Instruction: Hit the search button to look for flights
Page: home
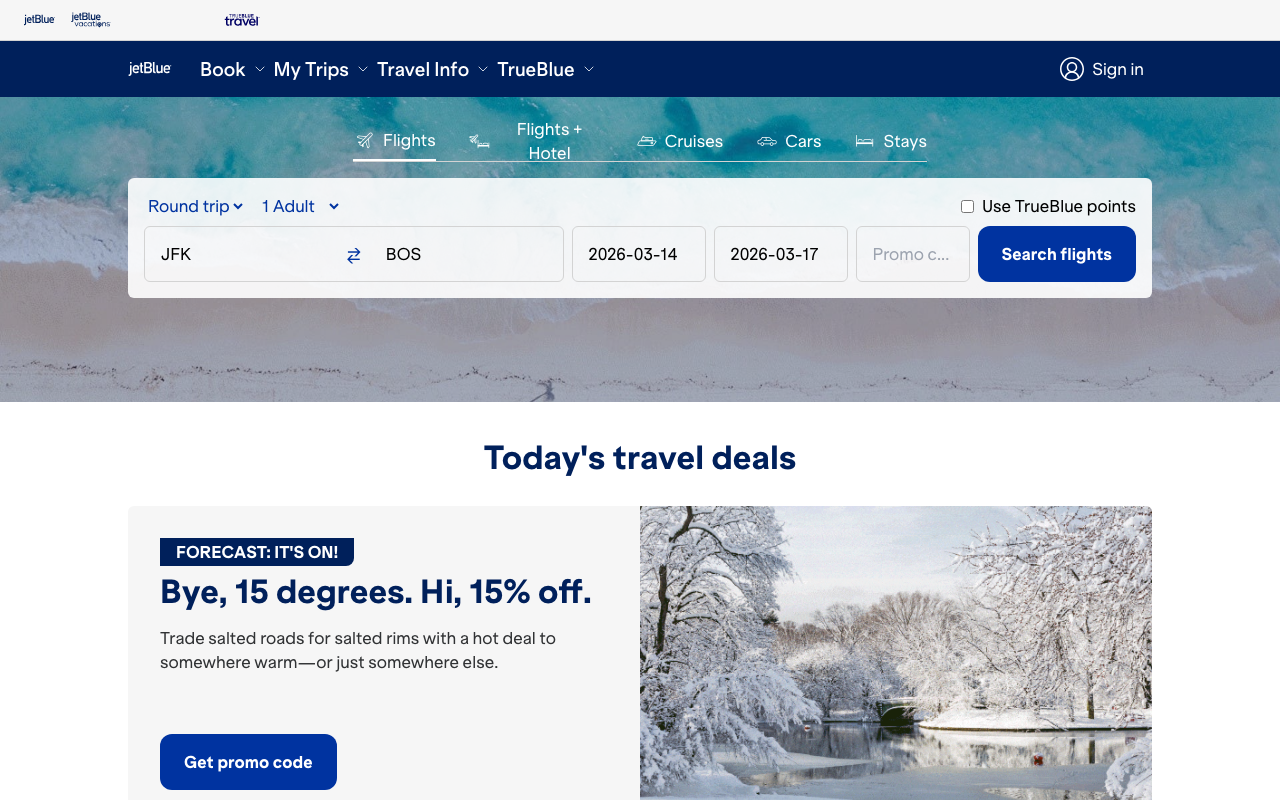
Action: click